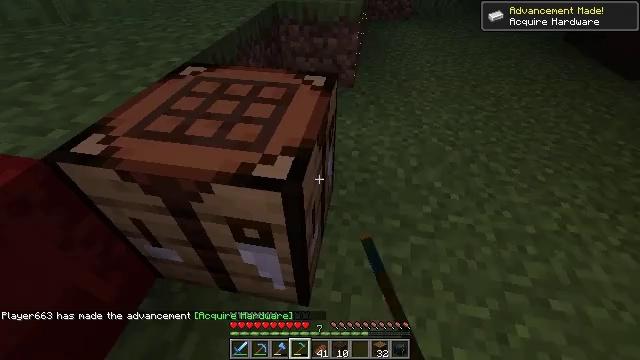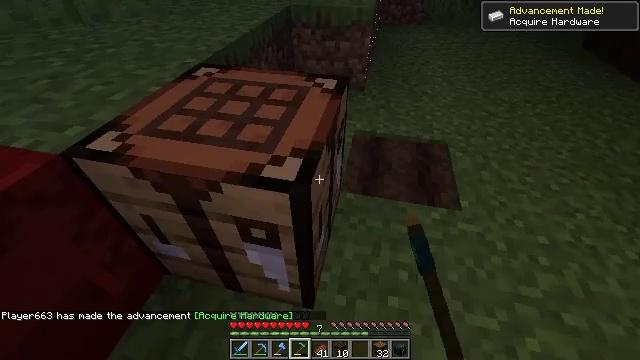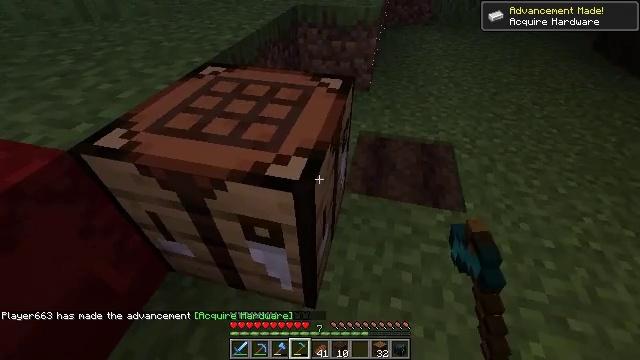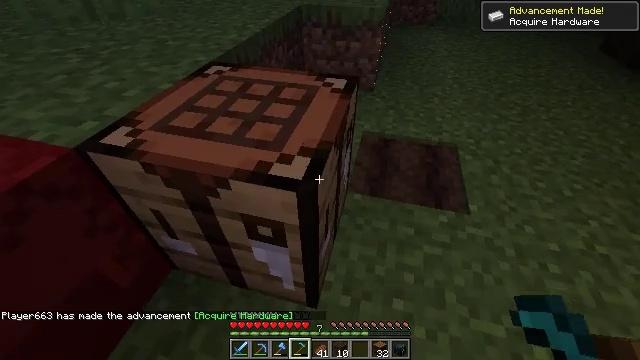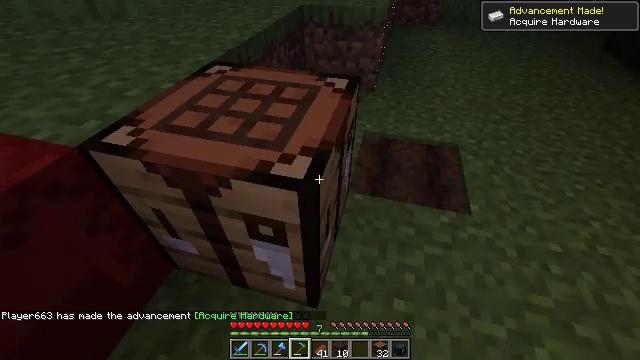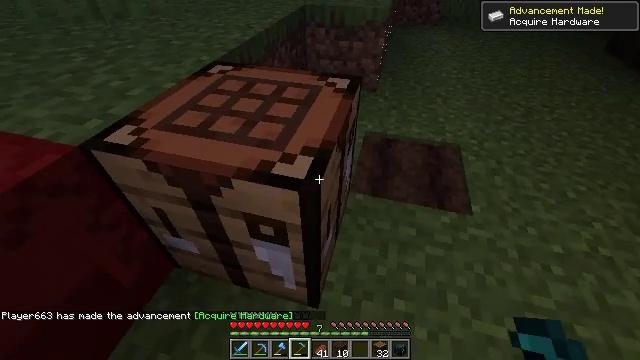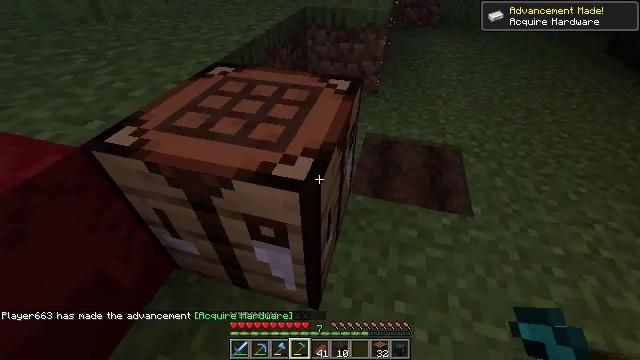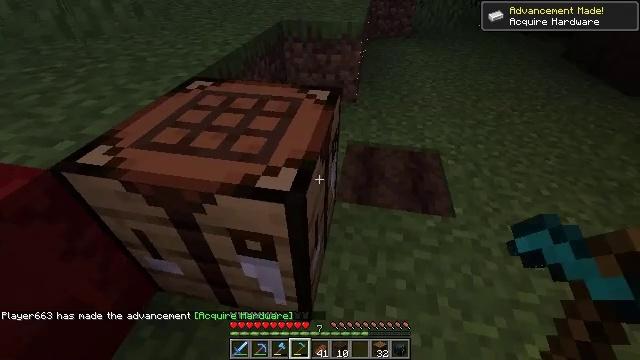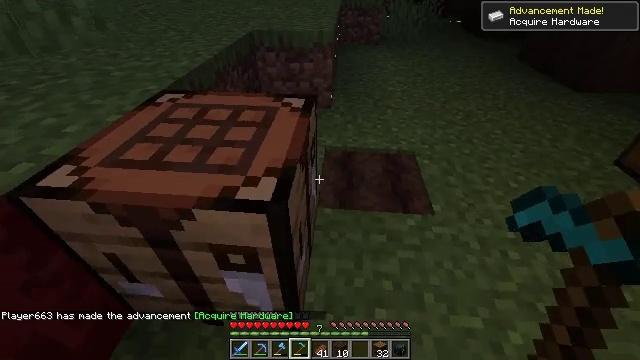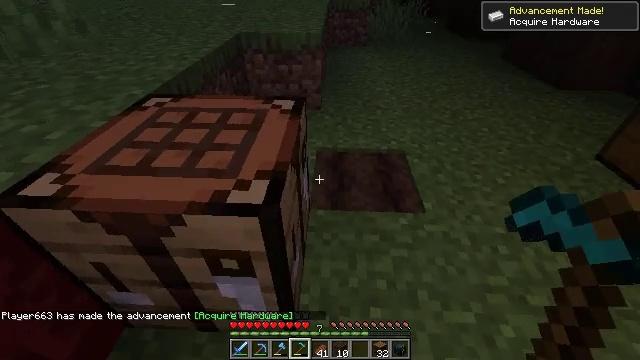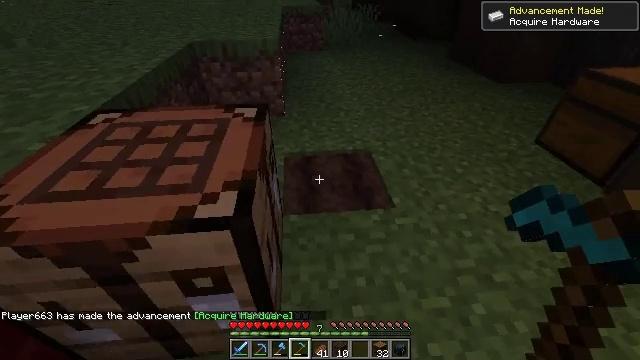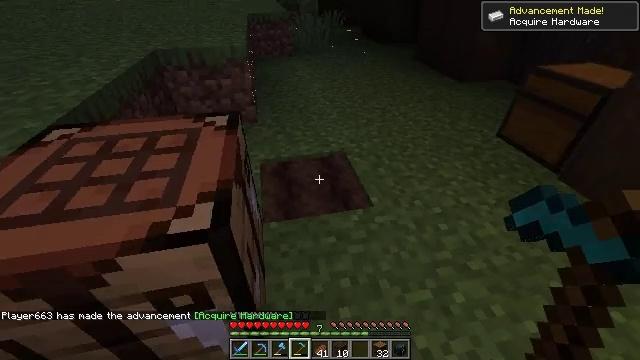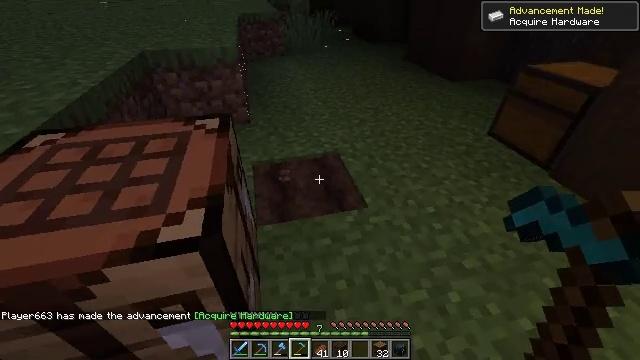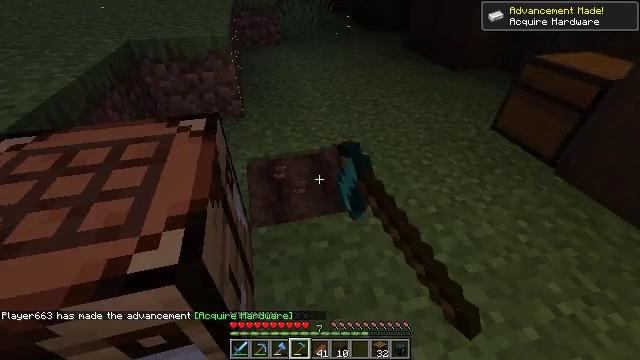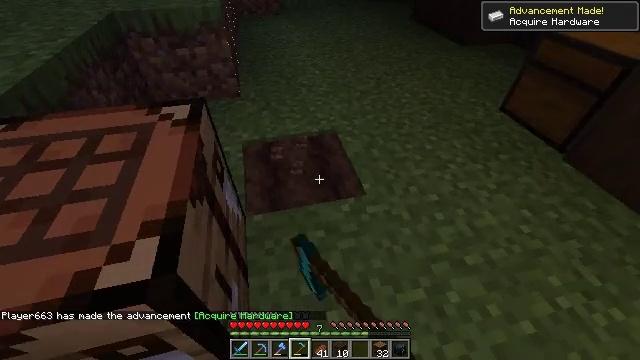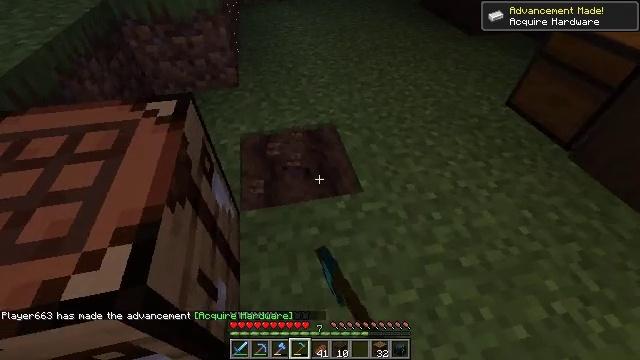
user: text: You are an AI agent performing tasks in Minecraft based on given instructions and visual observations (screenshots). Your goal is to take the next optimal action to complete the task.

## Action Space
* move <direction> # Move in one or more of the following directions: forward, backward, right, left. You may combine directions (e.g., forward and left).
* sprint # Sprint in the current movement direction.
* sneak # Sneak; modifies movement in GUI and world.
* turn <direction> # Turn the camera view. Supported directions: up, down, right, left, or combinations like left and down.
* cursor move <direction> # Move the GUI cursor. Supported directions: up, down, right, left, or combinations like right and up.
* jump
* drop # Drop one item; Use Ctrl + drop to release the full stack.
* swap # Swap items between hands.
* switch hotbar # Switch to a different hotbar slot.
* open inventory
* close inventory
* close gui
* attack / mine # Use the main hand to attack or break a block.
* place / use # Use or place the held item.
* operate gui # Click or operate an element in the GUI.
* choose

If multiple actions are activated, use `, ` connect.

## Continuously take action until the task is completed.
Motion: motion action
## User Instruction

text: Harvest farmland back to plain soil.
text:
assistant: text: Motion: turn left
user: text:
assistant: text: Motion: turn left
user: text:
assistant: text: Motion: no_op
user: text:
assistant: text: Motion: no_op
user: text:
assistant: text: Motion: no_op
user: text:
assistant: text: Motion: no_op
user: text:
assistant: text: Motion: turn right and up
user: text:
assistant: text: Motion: turn right and up
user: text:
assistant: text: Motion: turn right
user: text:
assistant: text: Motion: turn right
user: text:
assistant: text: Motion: turn right
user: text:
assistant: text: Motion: move forward, turn right, attack / mine
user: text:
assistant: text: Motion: move forward, turn down, attack / mine
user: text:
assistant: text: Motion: move forward, turn down, attack / mine
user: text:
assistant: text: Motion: move forward and move right, turn left and down, attack / mine
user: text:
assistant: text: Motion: move forward and move right, turn left and down, attack / mine
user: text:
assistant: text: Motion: move forward and move right, turn left and down, attack / mine
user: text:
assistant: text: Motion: move forward and move right, turn left and down, attack / mine
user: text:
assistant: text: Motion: move forward, turn left and down, attack / mine
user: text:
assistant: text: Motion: turn left and down, attack / mine
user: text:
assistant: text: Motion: attack / mine
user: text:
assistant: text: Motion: attack / mine
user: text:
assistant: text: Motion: turn right and up, attack / mine
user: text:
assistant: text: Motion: turn right, attack / mine
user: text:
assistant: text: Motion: attack / mine
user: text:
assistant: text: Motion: attack / mine
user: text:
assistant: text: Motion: attack / mine
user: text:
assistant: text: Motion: attack / mine
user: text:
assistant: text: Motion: attack / mine
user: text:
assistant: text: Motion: attack / mine